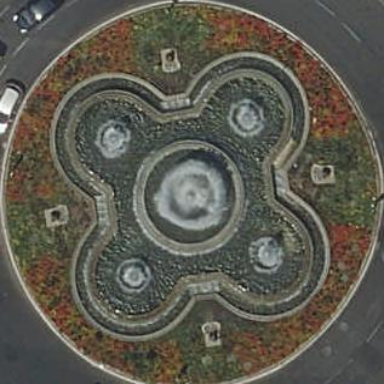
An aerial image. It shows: Beautiful fountain.